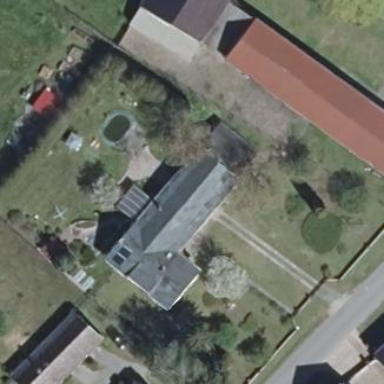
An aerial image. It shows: Building with gabled roof oriented along its length. The roof is grey in color.